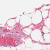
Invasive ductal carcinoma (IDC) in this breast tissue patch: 0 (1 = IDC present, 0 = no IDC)